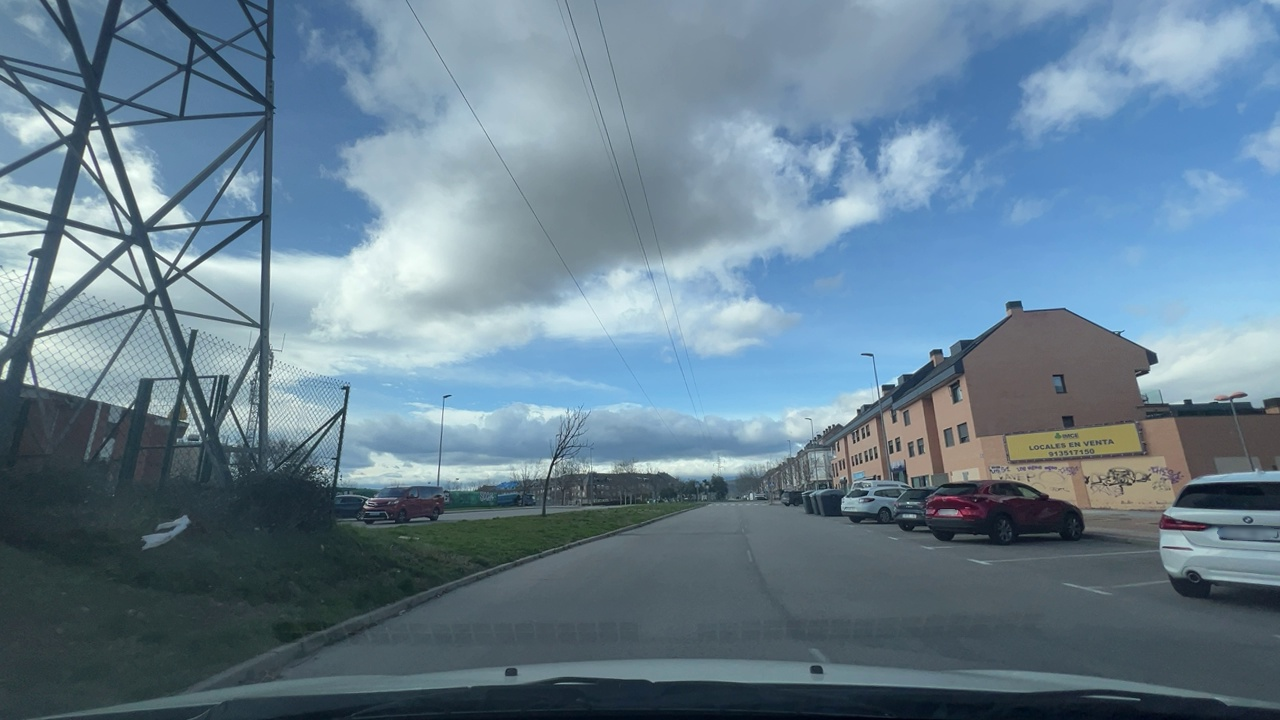
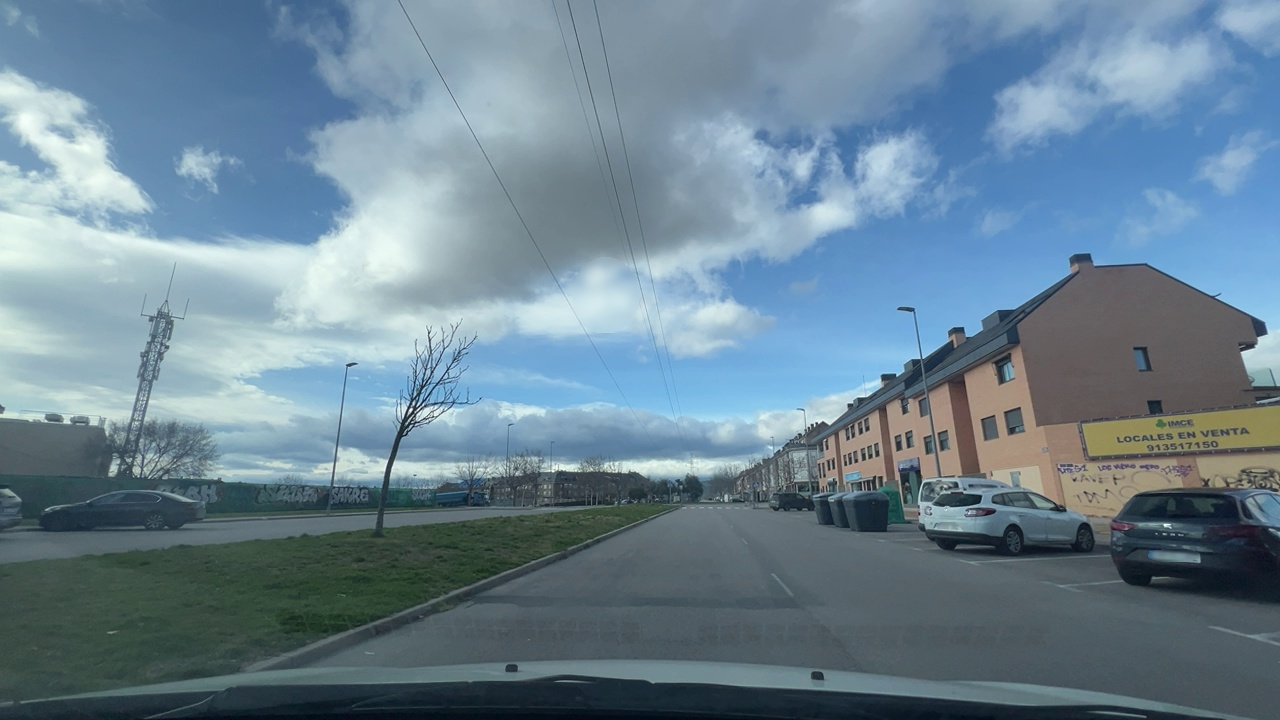
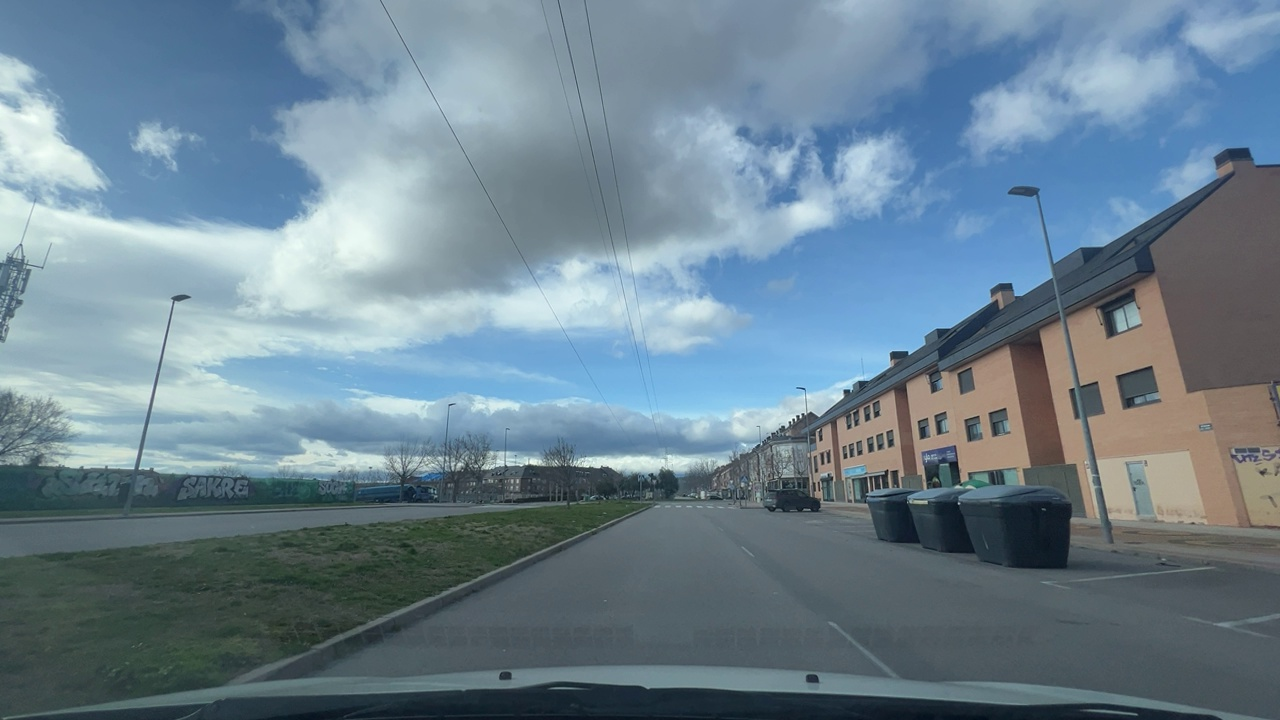
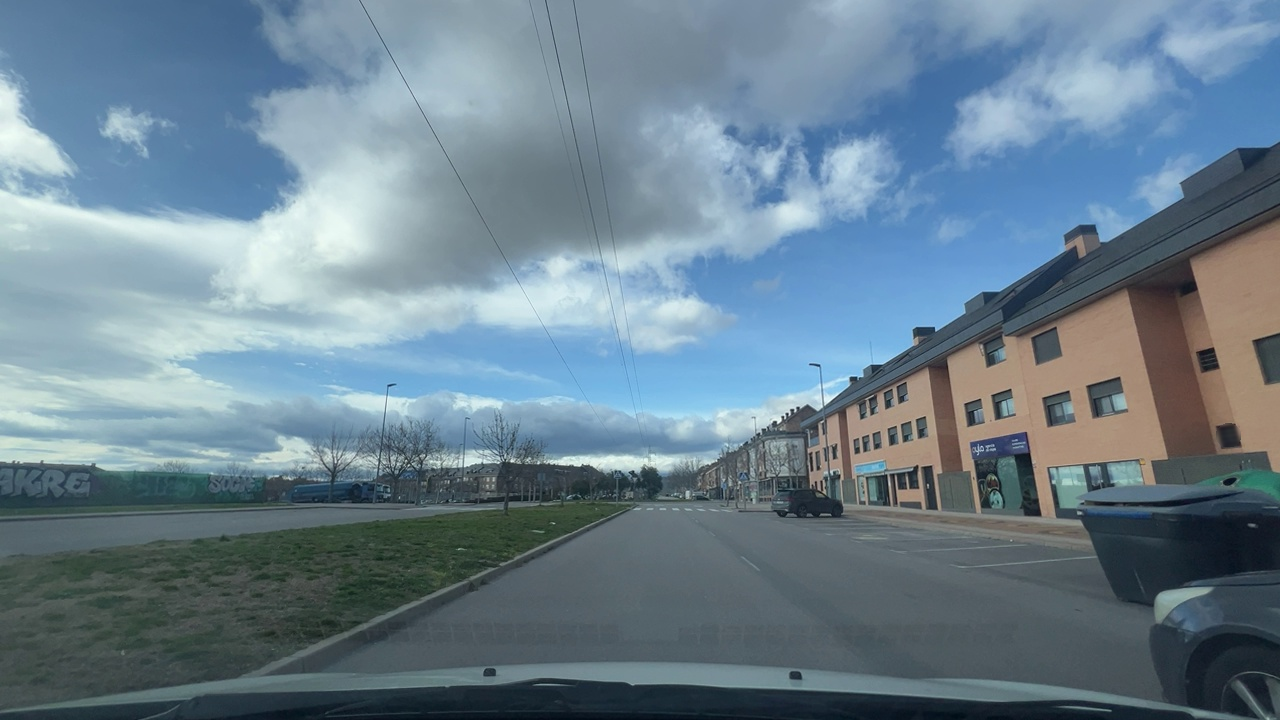
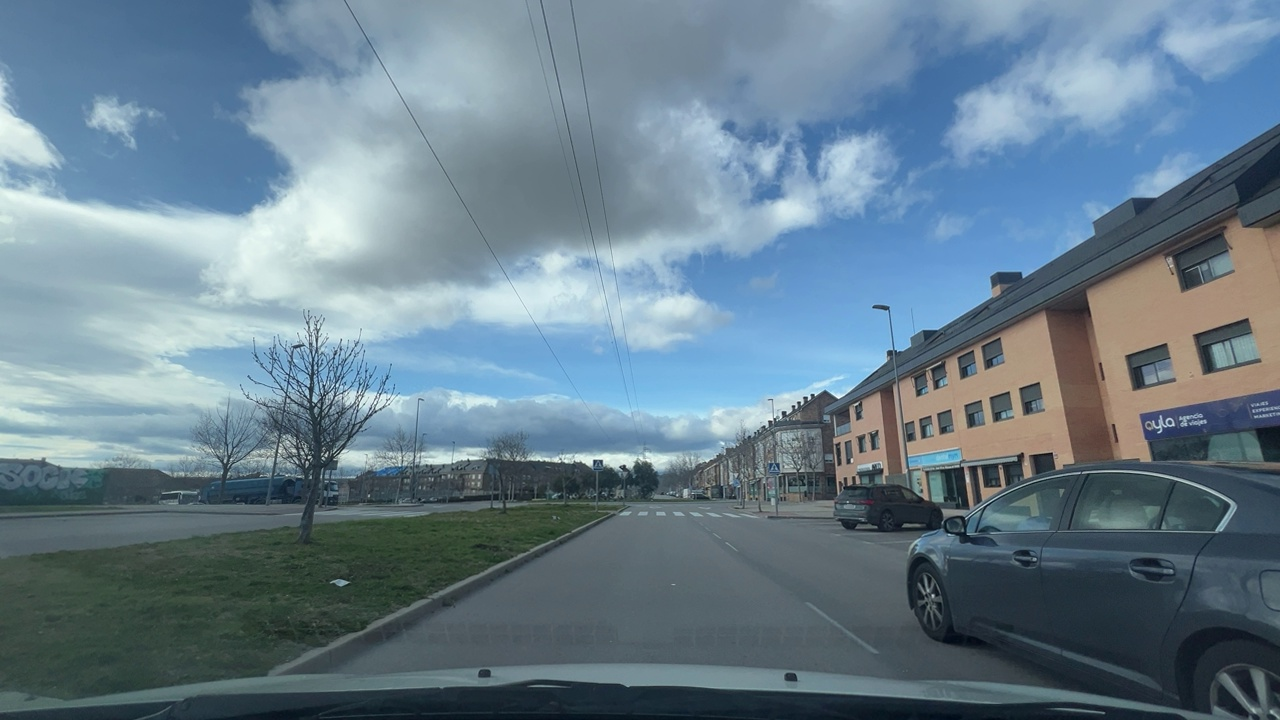
Situation: empty
Question: Are construction-related signs, cones, temporary signals, or closed lanes visible in the scene?
Answer: No
Reasoning: No construction-related signs are present in the road

Situation: empty
Question: Are temporary yellow lane markings visible?
Answer: No
Reasoning: No temporary yellow lane marking visible, so no temporary traffic layout

Situation: empty
Question: Is the ego lane narrowed or laterally shifted due to construction elements?
Answer: No
Reasoning: No ego lane narrowing or shifting appears due to construction elements

Situation: empty
Question: Is there any physical object indicating the presence of a construction site nearby (construction machinery, heavy equipment, construction fences...)?
Answer: No
Reasoning: No construction presence objects nearby are visible, the road is clear